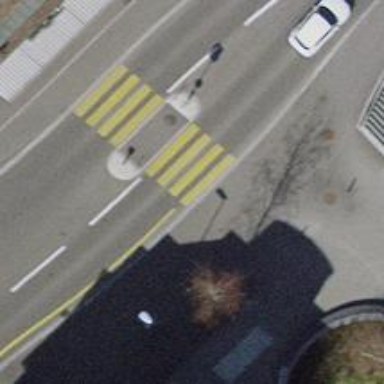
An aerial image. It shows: Uncontrolled road crossing with pedestrian island.